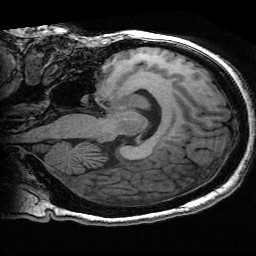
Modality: T1w
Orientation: sagittal
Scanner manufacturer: ge
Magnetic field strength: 3 T
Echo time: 0.00318 s